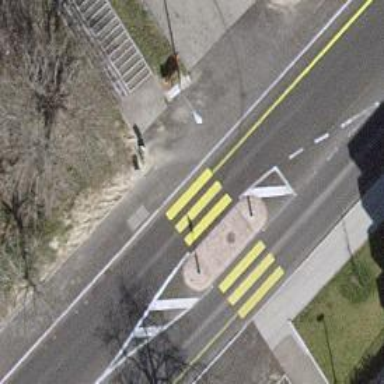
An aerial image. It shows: Zebra crossing on the road.